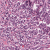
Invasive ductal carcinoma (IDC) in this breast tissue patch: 1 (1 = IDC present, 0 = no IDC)